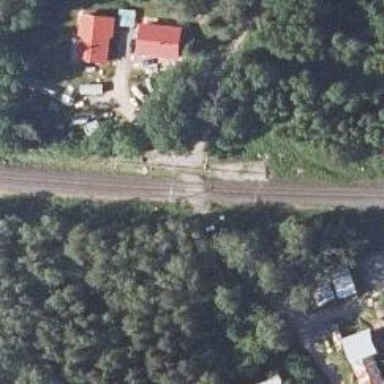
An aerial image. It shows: Level crossing with saltire markings.